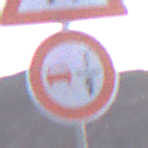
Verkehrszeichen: VerbotUeberholenEinspurigeFahrzeuge
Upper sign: VerengteFahrbahn
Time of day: Dusk
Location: Outdoor (Nature)
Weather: Clear
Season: NotSpecified
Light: Natural